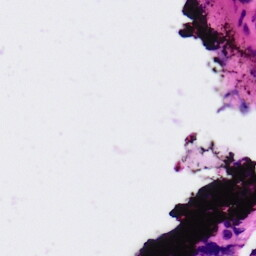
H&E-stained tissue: Ovarian